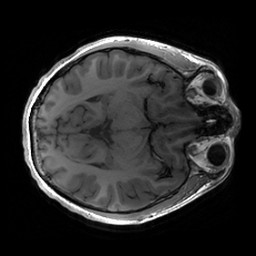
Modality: T1w
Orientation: axial
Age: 20
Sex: male